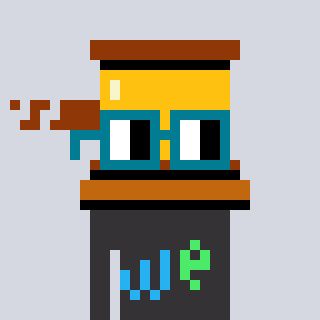
a pixel art character with square dark green glasses, a gavel-shaped head and a grayscale-colored body on a cool background